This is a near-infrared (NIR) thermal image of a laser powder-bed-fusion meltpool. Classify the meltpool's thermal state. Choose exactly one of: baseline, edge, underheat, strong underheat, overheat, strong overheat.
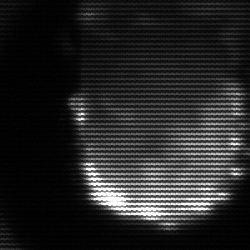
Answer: baseline